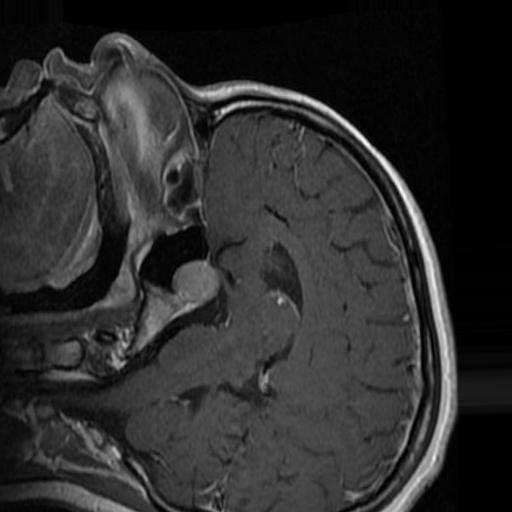
Label: brain_tumor